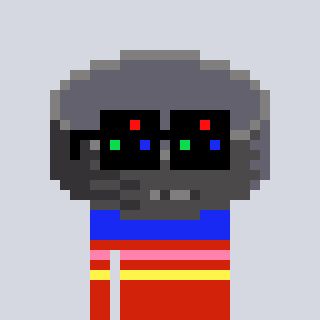
a pixel art character with square black sunglasses, a hockey puck-shaped head and a red-colored body on a cool background